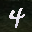
Label: 4